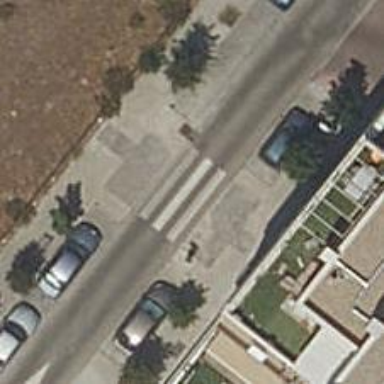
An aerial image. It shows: Footway with zebra crossing.